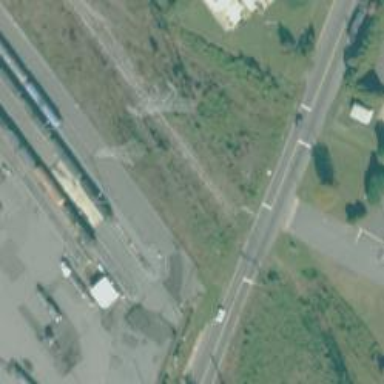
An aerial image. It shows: Level crossing along the railway.